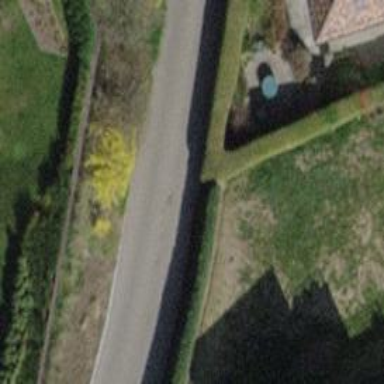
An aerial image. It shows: Residential road with asphalt surface and no sidewalks.